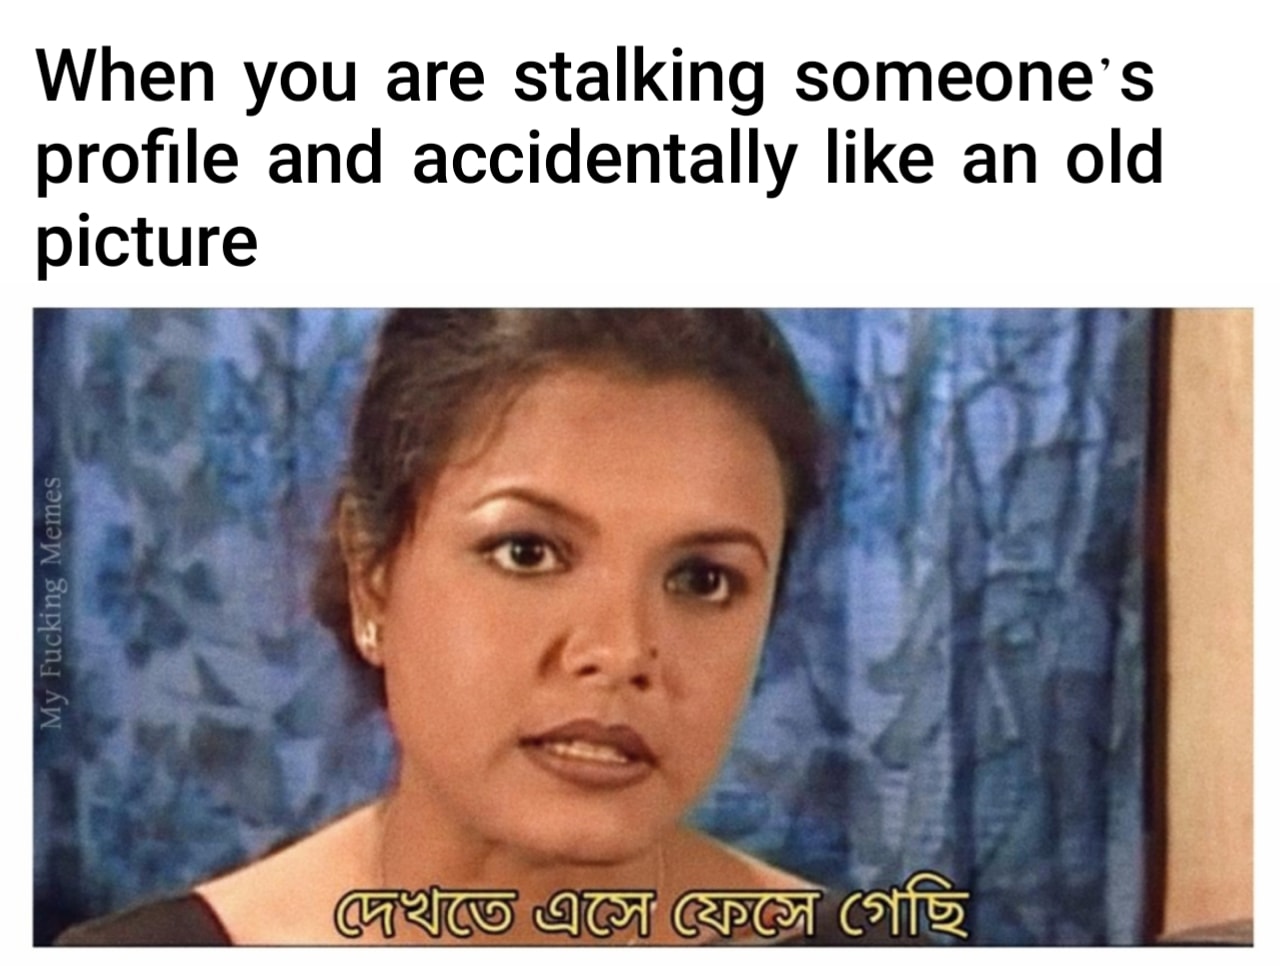
Caption: When you are stalking someone's profile and accidentally like an old picture  দেখতে এসে ফেসে গেছি
Label: non-hate